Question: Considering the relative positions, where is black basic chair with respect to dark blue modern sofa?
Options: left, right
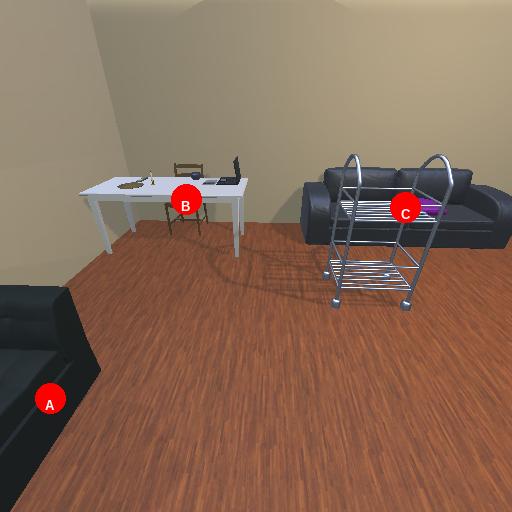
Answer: left